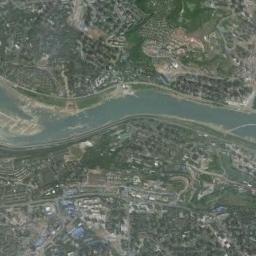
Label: river